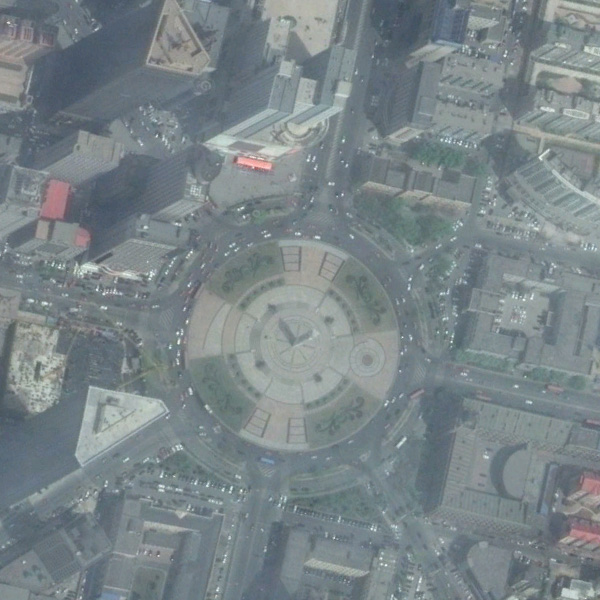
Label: Square